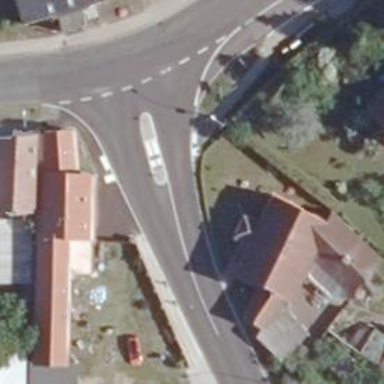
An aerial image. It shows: Traffic calming island.